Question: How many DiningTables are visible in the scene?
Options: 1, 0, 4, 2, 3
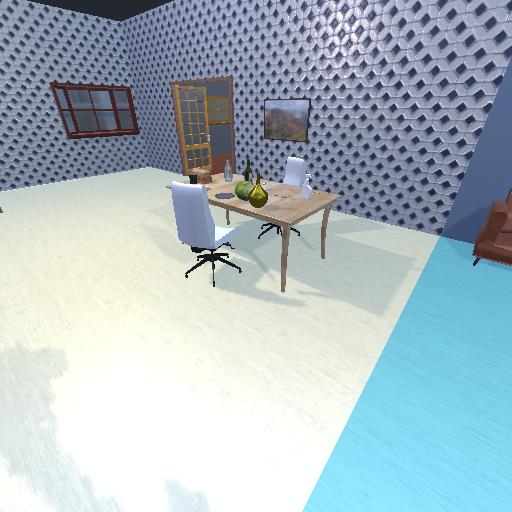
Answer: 1